RGB frame:
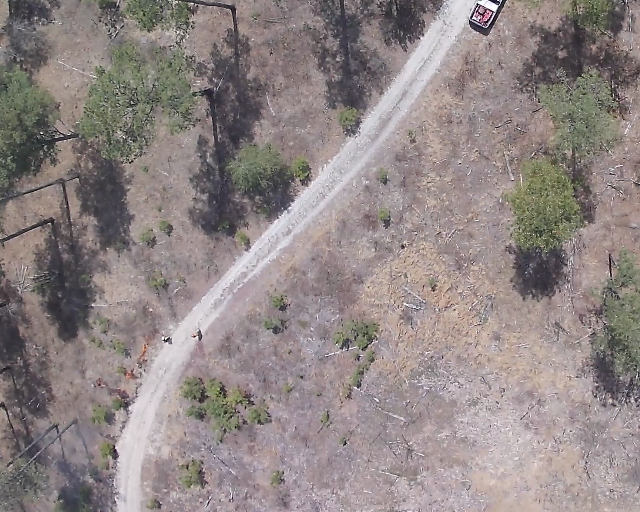
Thermal frame:
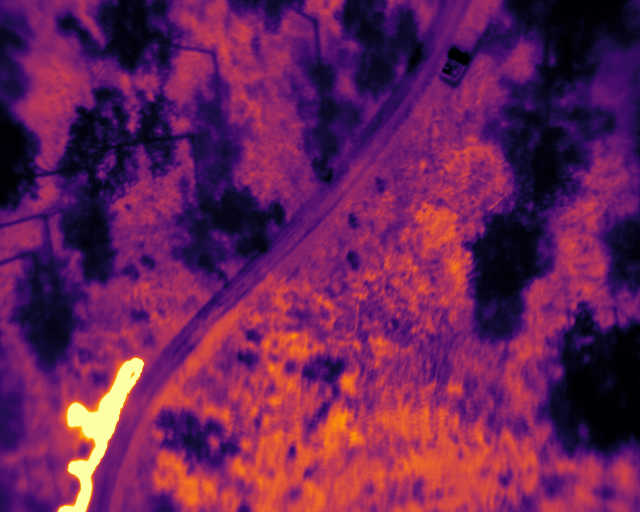
Captured: 2026-02-26 02:32:27
Pixels at or above 80 °C: 2890 (fraction of frame: 0.00882)